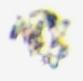
Label: Detritus